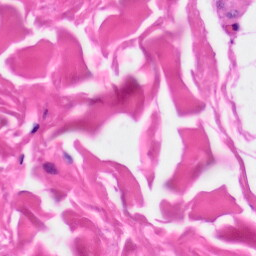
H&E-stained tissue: Skin